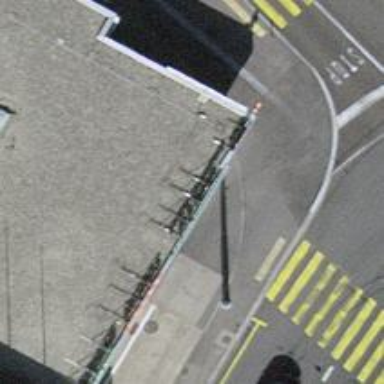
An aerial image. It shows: Public surveillance system is in place.